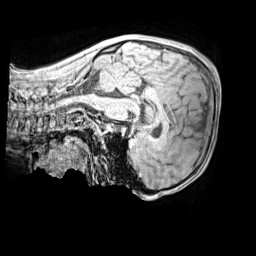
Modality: MP2RAGE
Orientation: sagittal
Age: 11
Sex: male
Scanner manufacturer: siemens
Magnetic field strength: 3 T
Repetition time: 4 s
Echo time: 0.00299 s